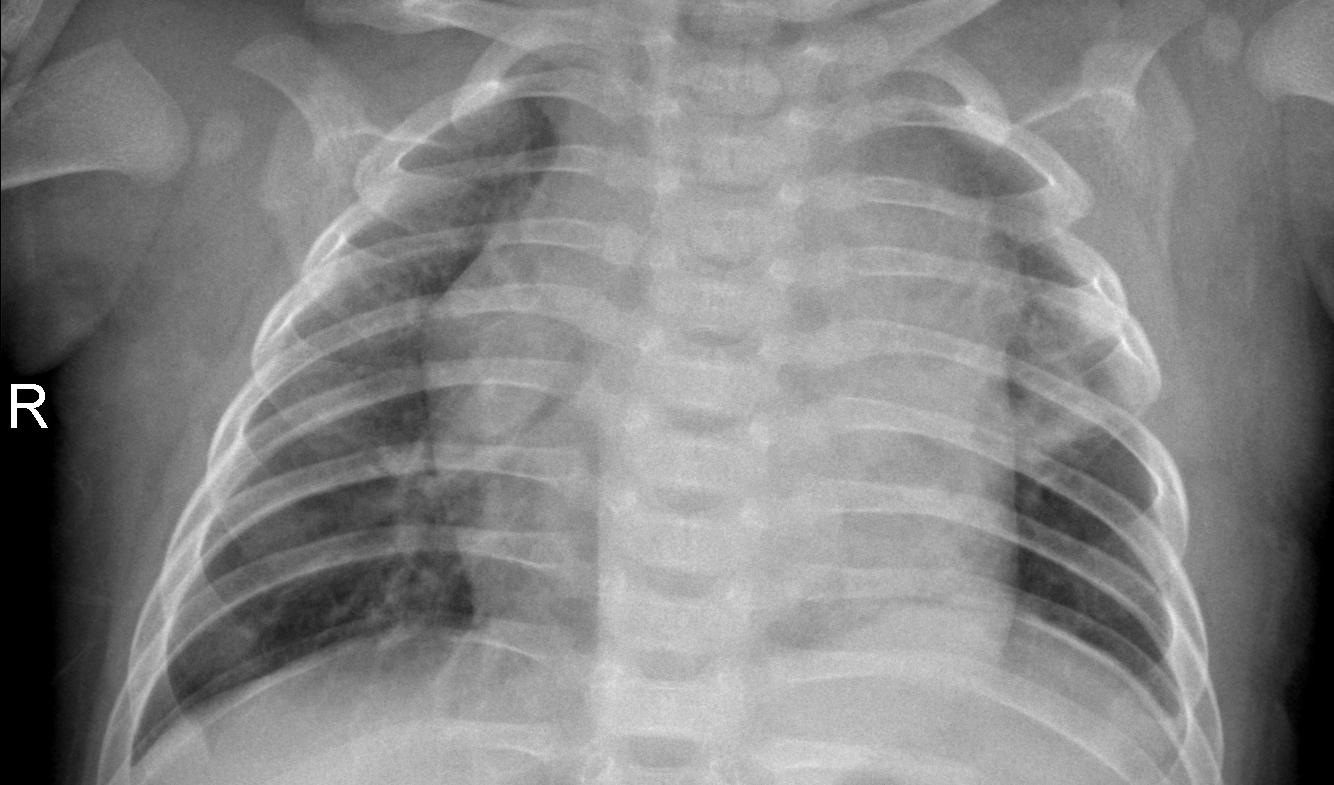
Diagnosis: PNEUMONIA